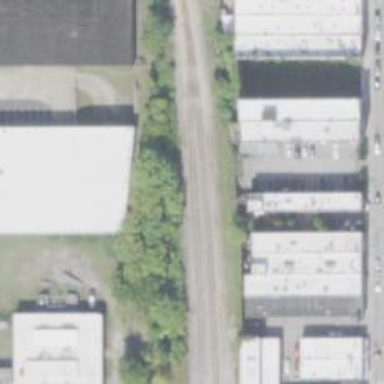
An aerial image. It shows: Railway siding for service.